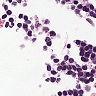
Metastatic tissue present: no